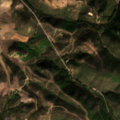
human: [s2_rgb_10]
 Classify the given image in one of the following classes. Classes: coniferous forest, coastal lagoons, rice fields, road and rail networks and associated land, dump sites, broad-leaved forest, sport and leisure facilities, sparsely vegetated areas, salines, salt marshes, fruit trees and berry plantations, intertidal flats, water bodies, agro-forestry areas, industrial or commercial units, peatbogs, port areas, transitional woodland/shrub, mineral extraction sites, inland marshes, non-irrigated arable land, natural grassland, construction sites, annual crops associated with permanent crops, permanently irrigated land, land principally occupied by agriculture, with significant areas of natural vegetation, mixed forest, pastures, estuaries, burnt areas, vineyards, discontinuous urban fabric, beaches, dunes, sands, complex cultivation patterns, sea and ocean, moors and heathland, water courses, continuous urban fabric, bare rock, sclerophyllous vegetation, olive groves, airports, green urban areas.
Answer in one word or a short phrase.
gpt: pastures, sclerophyllous vegetation, transitional woodland/shrub